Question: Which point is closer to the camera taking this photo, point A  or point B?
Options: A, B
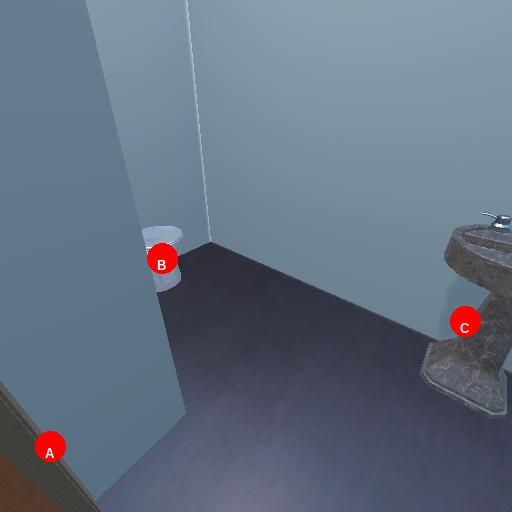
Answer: A